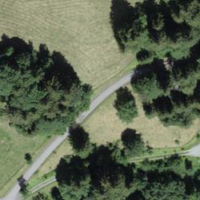
EUNIS habitat code: 24
Species observed at this site:
Mercurialis perennis